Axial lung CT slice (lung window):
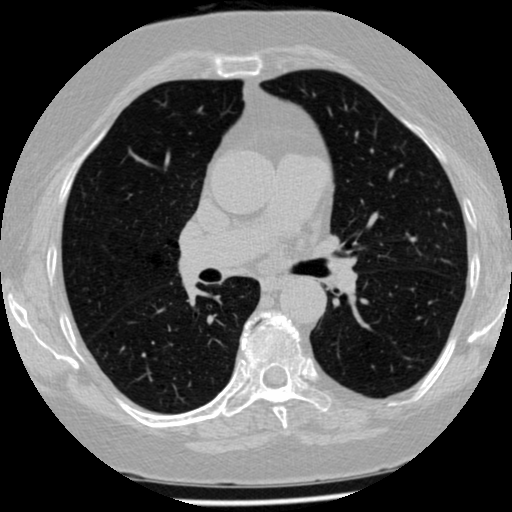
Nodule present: no